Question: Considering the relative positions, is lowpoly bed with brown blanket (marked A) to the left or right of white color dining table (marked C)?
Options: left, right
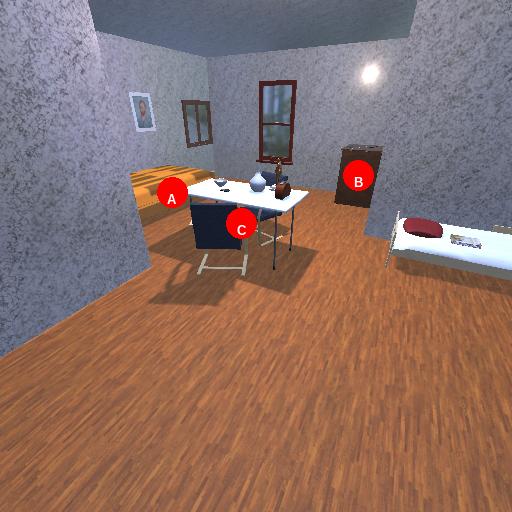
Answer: left